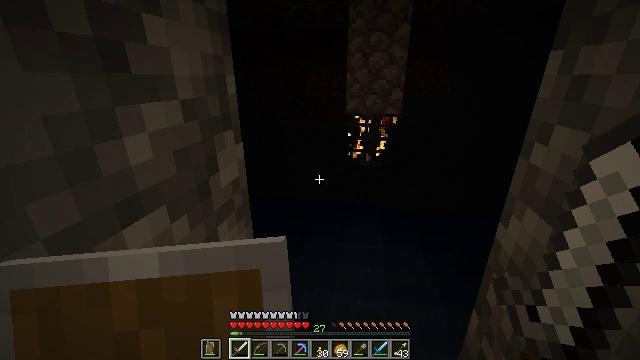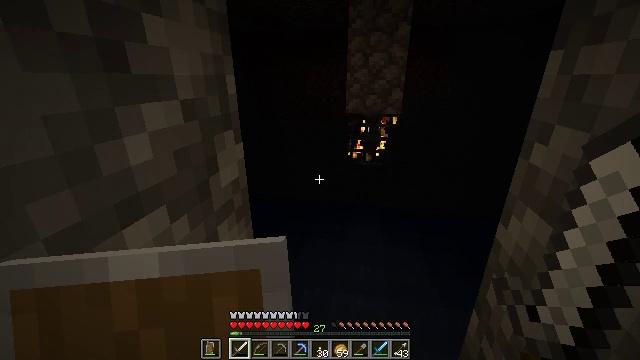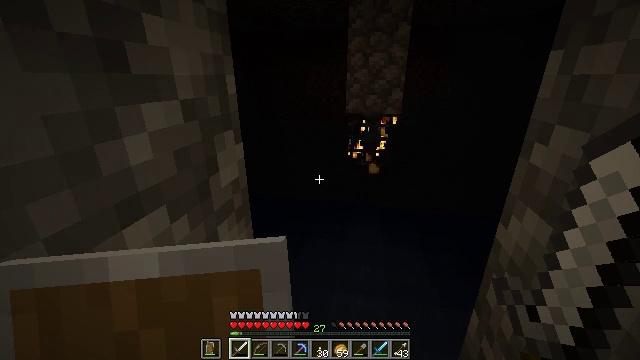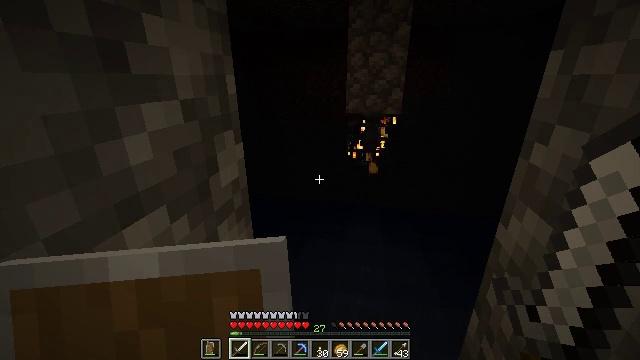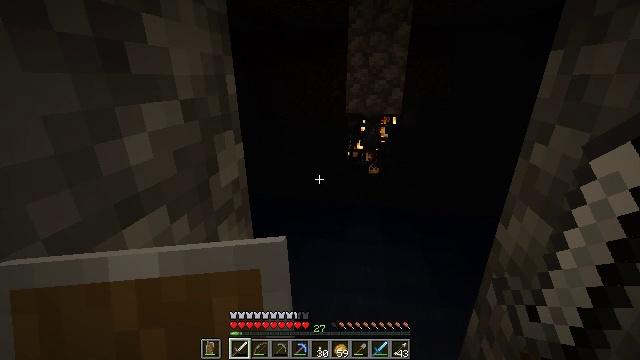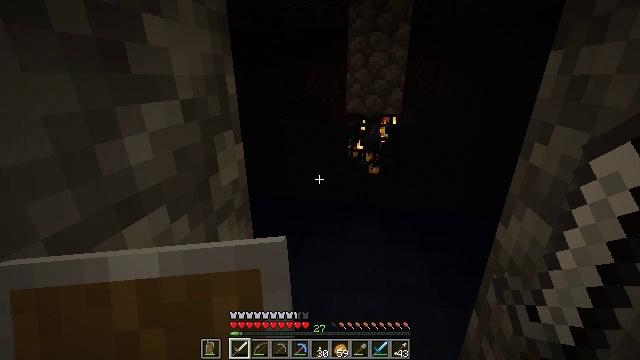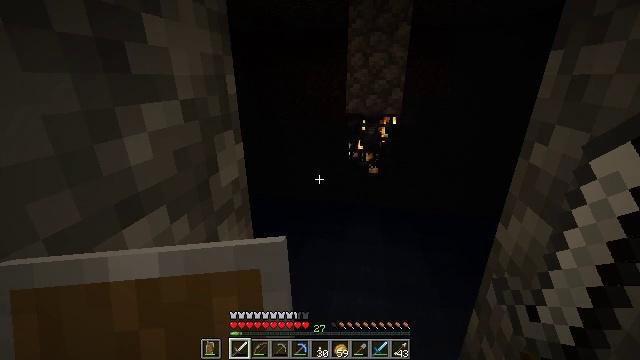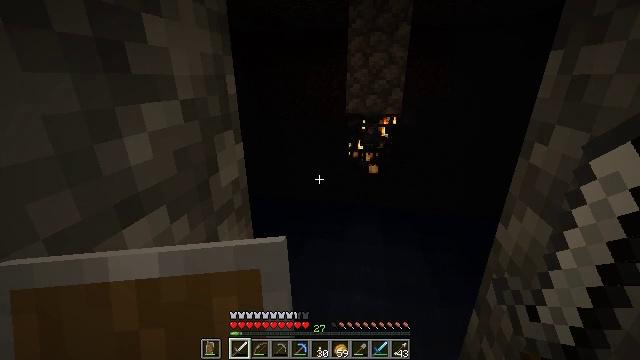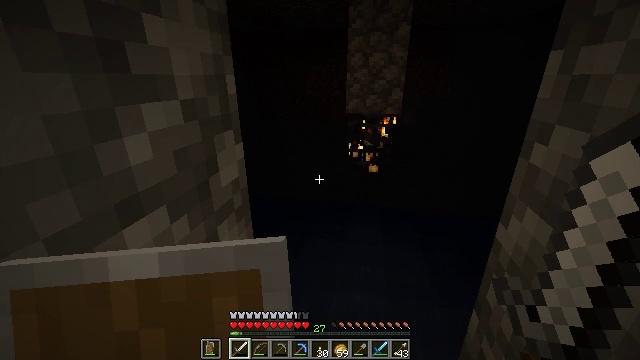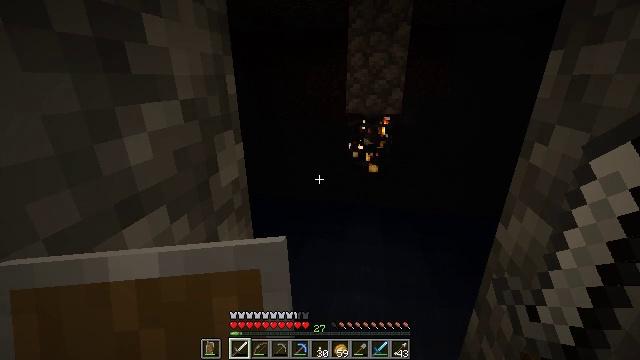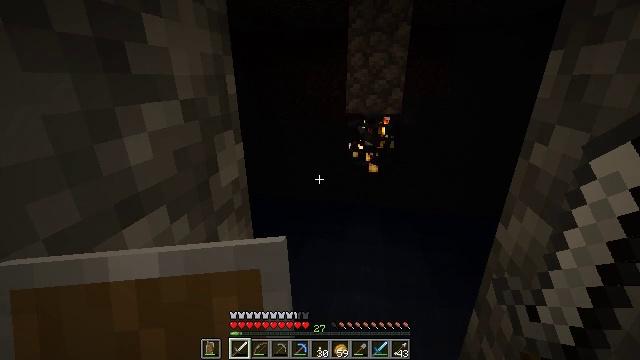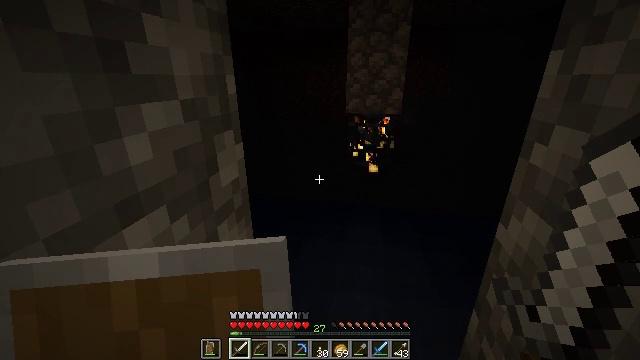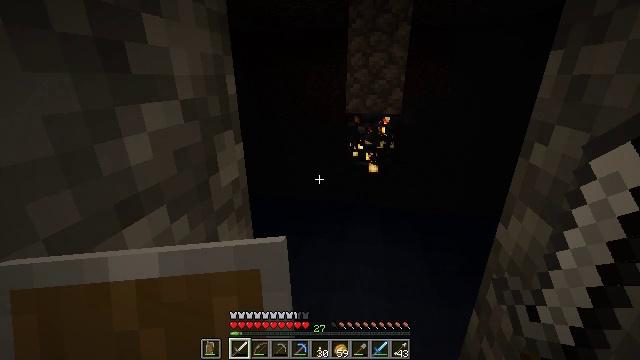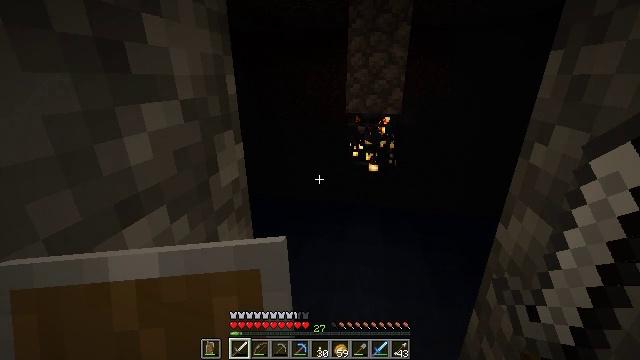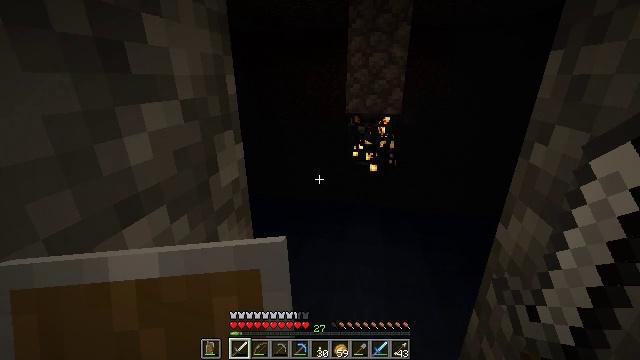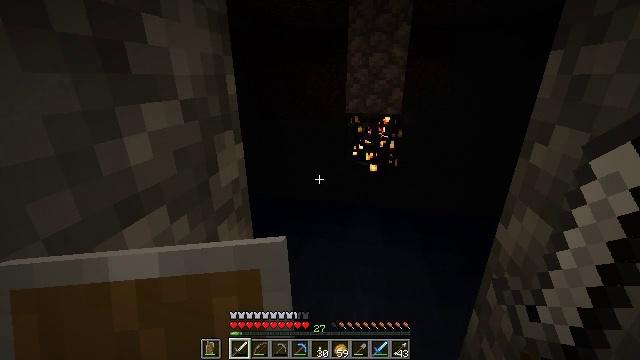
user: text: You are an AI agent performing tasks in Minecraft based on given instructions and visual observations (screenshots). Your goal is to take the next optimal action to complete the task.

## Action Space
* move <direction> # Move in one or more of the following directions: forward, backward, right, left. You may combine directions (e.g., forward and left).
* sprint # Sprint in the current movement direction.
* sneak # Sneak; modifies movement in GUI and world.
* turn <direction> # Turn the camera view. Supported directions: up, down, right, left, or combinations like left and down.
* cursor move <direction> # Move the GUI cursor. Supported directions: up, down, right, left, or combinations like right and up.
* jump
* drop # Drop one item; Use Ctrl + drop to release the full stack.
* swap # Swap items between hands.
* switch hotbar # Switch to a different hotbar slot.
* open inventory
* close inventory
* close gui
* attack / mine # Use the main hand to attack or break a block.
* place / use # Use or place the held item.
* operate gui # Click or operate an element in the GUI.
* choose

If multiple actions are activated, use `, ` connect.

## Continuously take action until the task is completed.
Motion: motion action
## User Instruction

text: Drop an iron sword.
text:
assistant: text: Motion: no_op
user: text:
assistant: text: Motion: no_op
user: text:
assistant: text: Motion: no_op
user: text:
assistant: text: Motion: no_op
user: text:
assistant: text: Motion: no_op
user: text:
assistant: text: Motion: no_op
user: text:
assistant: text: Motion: no_op
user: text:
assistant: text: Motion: no_op
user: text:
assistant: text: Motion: no_op
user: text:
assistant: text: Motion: no_op
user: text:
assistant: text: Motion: no_op
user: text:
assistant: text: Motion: no_op
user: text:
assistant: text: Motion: no_op
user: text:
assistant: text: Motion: no_op
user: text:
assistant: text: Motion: no_op
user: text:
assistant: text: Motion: no_op
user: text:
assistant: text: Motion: no_op
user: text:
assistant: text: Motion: no_op
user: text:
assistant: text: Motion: no_op
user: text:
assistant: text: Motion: no_op
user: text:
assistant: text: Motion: no_op
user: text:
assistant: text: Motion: no_op
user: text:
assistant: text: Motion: no_op
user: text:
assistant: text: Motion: no_op
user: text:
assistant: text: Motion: no_op
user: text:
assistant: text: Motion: no_op
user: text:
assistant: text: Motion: no_op
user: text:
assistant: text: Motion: no_op
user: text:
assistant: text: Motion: no_op
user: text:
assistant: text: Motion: no_op